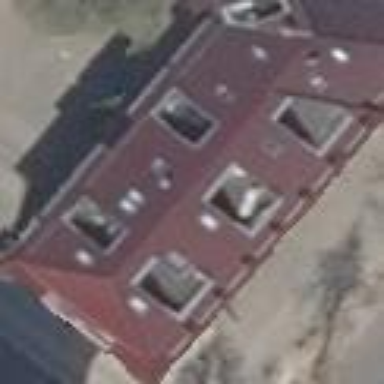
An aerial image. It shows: Charming apartments building with mansard roof design.